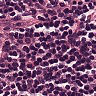
Metastatic tissue present: no